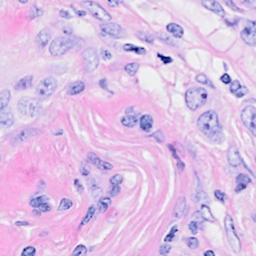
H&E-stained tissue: Breast